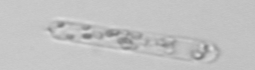
Label: Dactyliosolen_fragilissimus